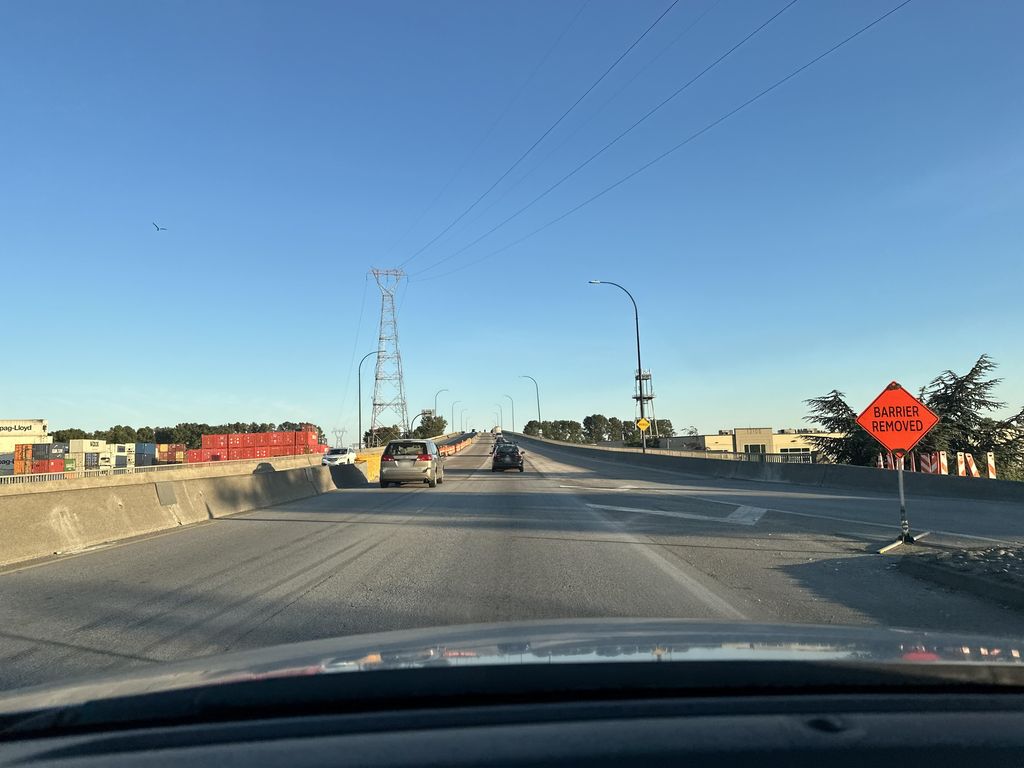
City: vancouver